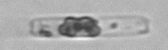
Label: Cerataulina_pelagica